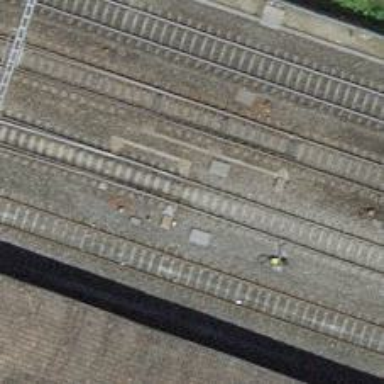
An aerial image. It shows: Railway switch.